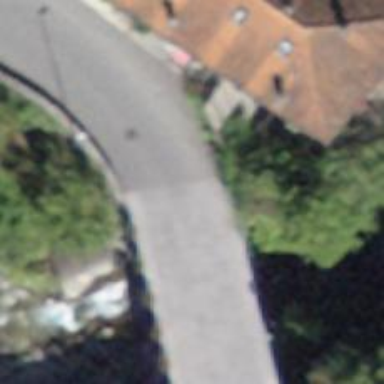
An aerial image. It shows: Tertiary road on paved bridge.